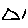
Label: triangle